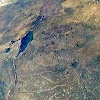
Label: land